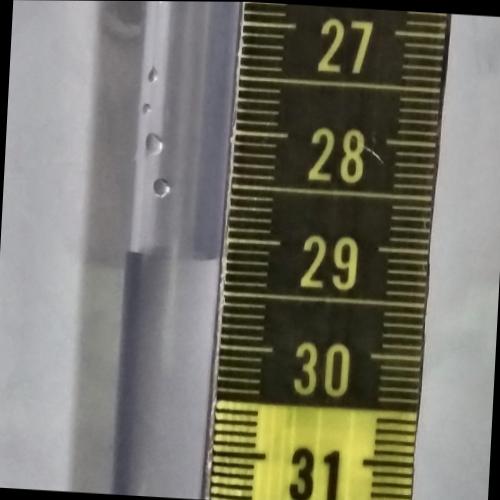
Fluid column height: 29.2 cm